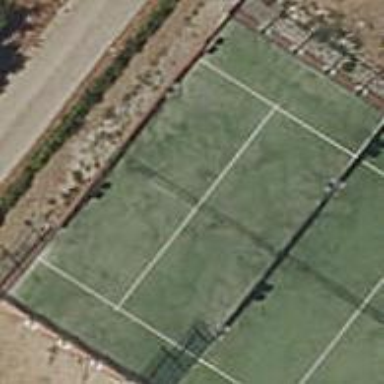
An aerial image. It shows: Tennis court on pitch.